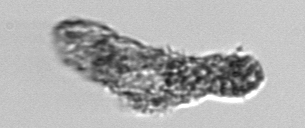
Label: fecal_pellet